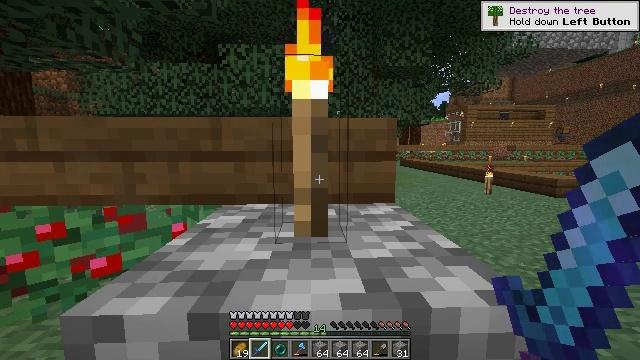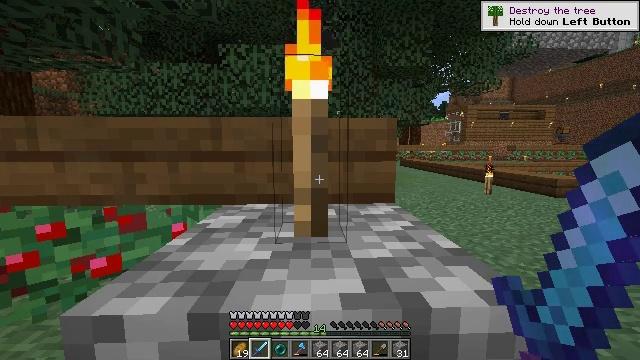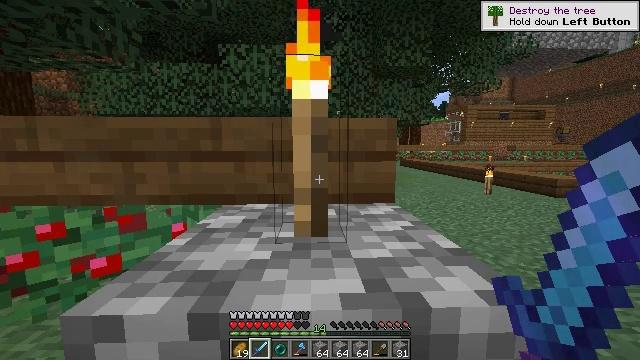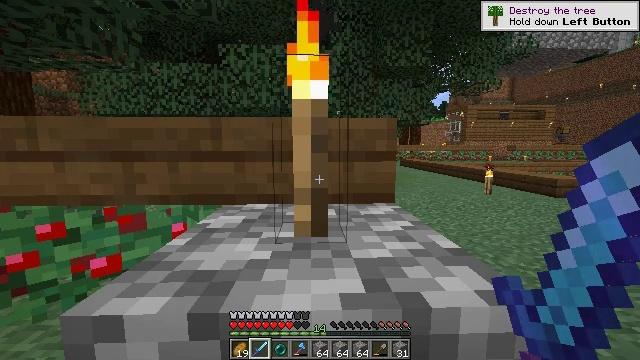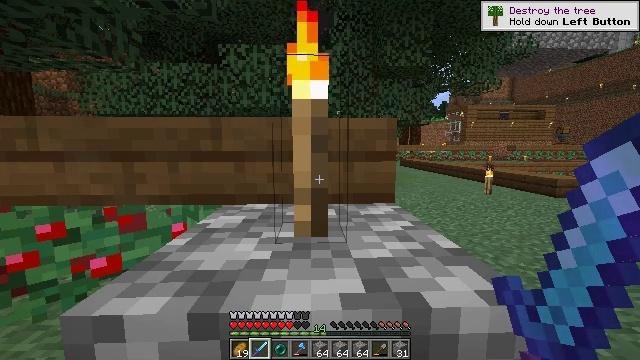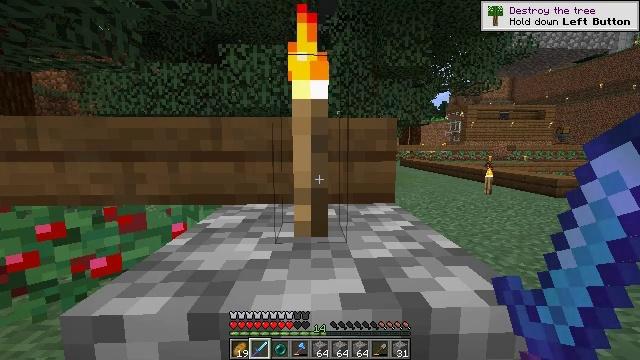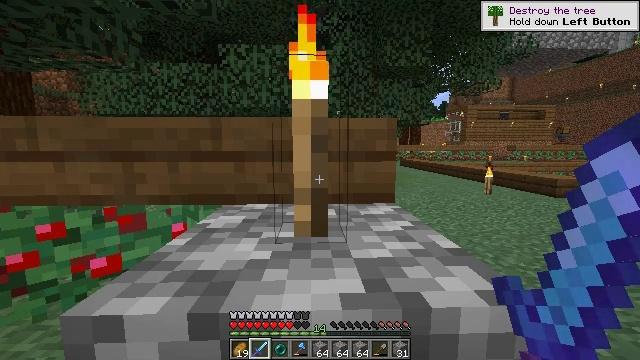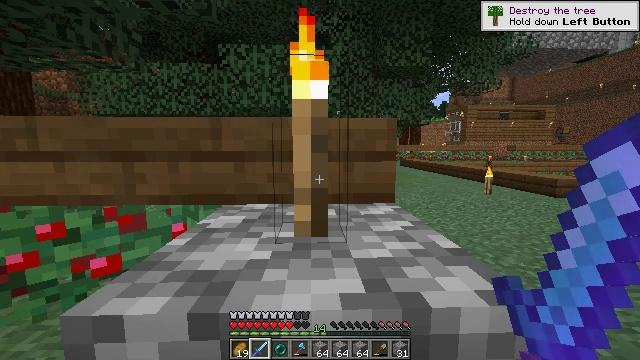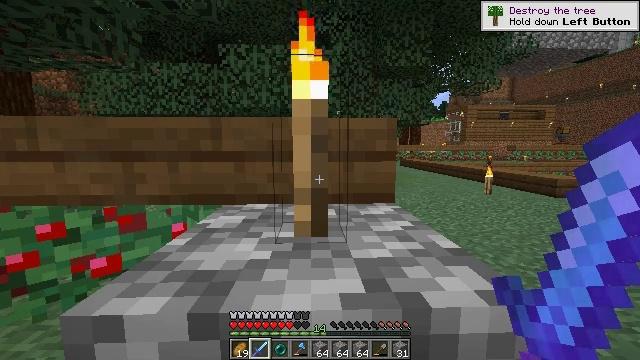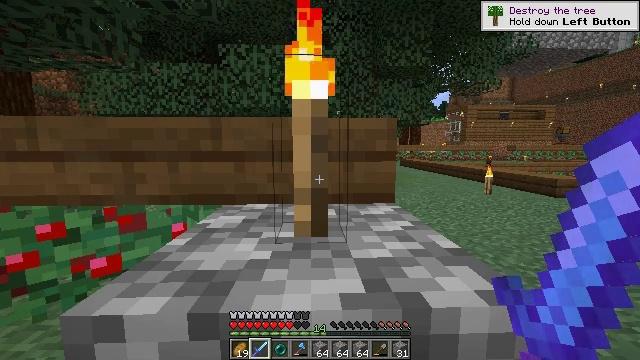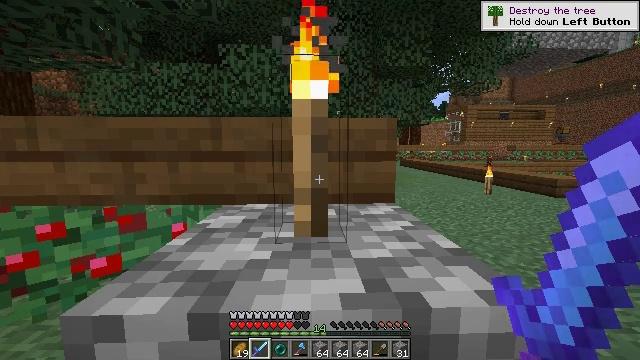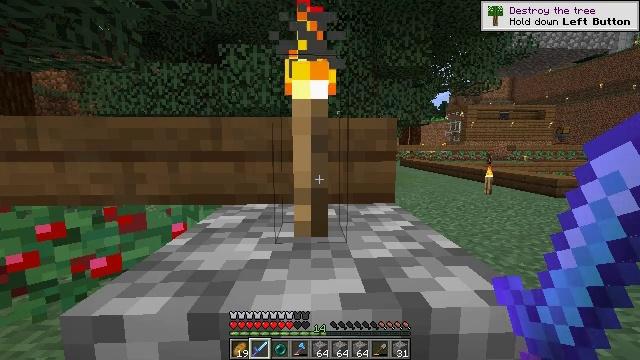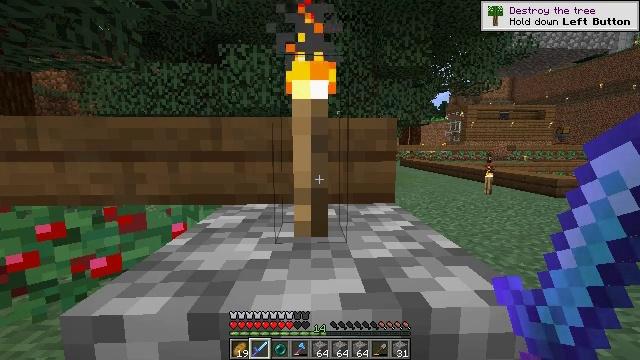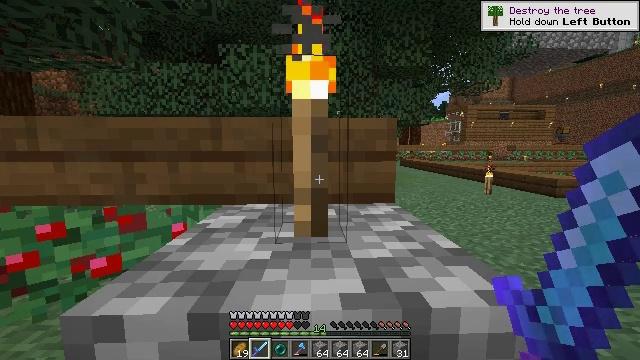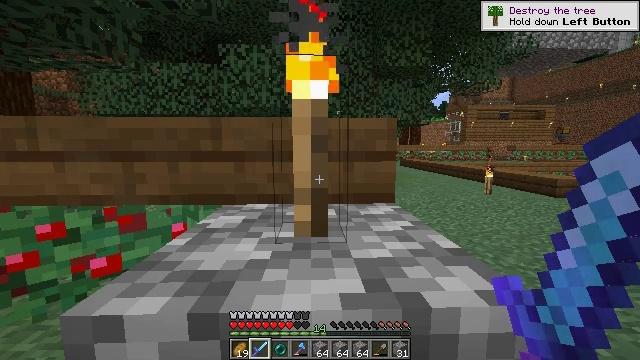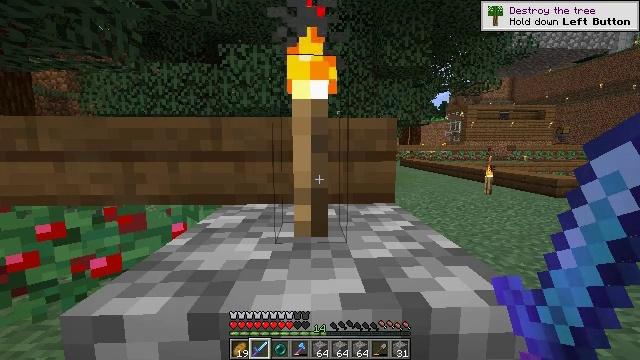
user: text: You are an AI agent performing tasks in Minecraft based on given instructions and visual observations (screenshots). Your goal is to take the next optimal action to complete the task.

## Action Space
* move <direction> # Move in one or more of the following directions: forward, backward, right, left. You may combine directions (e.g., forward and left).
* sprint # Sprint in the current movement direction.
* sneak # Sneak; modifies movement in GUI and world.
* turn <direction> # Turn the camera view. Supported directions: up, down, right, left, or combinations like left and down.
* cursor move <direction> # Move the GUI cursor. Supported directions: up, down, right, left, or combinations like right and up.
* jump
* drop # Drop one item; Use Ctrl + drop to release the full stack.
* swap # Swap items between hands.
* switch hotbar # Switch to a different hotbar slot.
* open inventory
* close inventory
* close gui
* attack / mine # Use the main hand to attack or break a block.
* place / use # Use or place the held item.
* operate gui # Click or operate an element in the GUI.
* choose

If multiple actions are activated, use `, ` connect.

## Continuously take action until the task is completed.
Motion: motion action
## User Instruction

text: Break the torch to collect it.
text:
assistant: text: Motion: no_op
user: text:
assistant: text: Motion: no_op
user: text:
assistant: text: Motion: no_op
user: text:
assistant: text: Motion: no_op
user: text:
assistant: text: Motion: no_op
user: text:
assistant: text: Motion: no_op
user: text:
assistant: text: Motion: no_op
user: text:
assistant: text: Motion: no_op
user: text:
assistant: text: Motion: no_op
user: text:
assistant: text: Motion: no_op
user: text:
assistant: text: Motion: no_op
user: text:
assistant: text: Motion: no_op
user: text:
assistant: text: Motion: no_op
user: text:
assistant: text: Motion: no_op
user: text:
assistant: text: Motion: no_op
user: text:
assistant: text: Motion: no_op
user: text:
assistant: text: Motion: no_op
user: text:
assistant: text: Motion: no_op
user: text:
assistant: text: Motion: no_op
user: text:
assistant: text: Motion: no_op
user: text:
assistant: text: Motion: no_op
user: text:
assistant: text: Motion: no_op
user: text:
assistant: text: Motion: no_op
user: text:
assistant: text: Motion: no_op
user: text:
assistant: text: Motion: no_op
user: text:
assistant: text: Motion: no_op
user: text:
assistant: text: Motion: no_op
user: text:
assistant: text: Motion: no_op
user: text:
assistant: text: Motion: no_op
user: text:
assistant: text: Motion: no_op